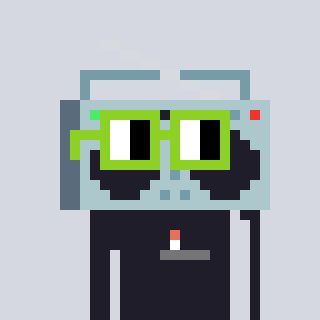
a pixel art character with square light green glasses, a boombox-shaped head and a grayscale-colored body on a cool background